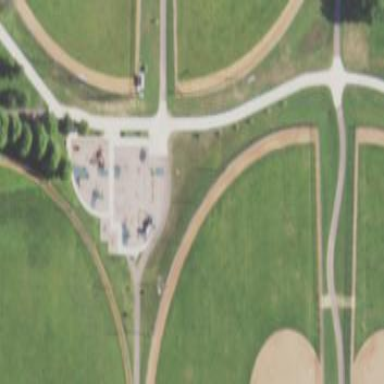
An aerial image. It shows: Grass pitch designated for softball.